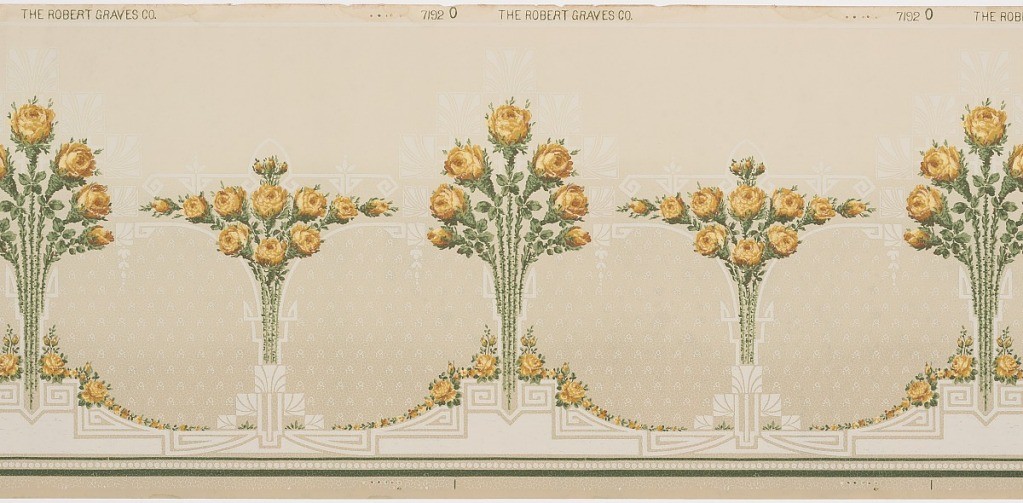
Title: Frieze
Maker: Robert Graves Co., New York, New York
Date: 1905–1915
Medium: Machine-printed paper
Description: Stylized floral bouquets alternating tall bouquets by wide bouquets. COmposed of yellow roses, each bouquest is on a pedestal and has a shadow-like framework behind it.